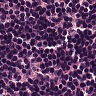
Metastatic tissue present: no